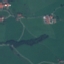
Land use / land cover: Pasture